Aerial crown-view tile of a tropical tree (Barro Colorado Island, Panama), acquired 20241216:
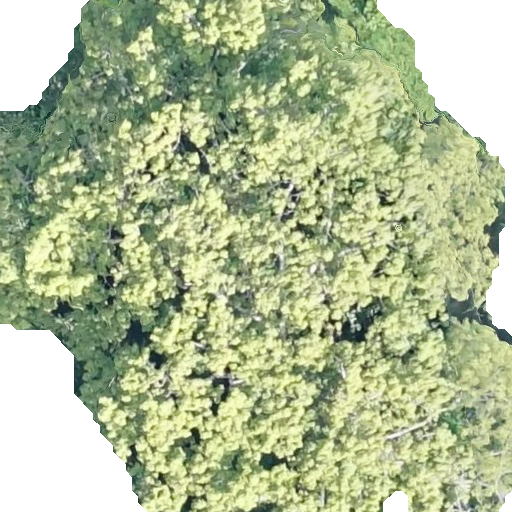
Species: Ceiba pentandra
GBIF accepted scientific name: Ceiba pentandra
Crown area: 346.325 m²